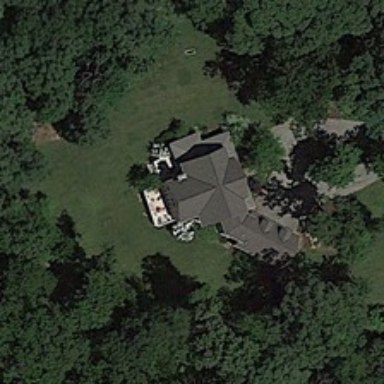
A building is surrounded by green trees and meadows .